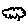
Label: cloud